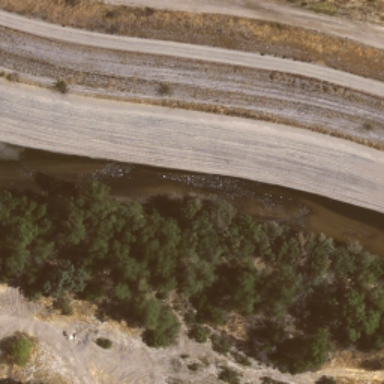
It is a river with some plants on one bank and roads on the other side .